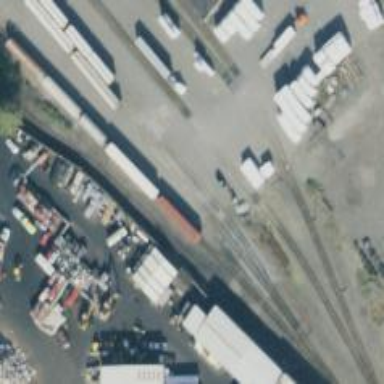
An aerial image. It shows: Rail spur service.